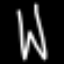
Label: pants